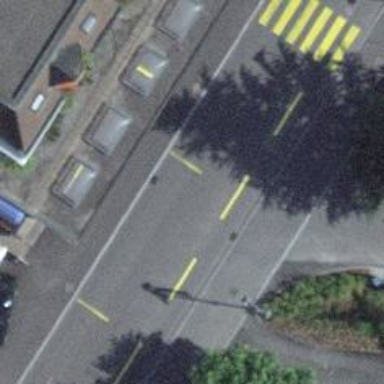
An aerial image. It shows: Public transport stop position.